Question: Game Rule: Clicking a light toggles itself and its adjacent (up, down, left, right) lights. What is the minimum number of clicks required to turn off all the lights?
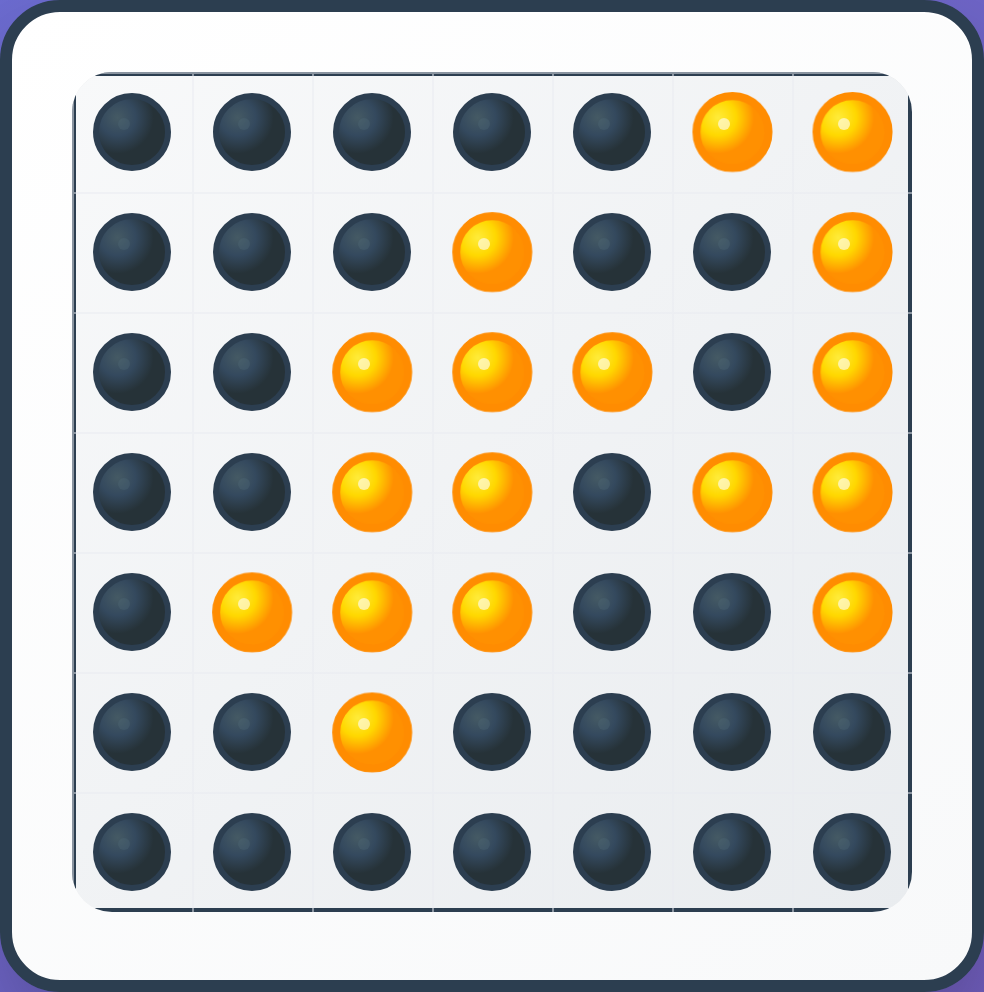
Answer: 4